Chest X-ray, AP view. Patient: 74 years old, sex F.
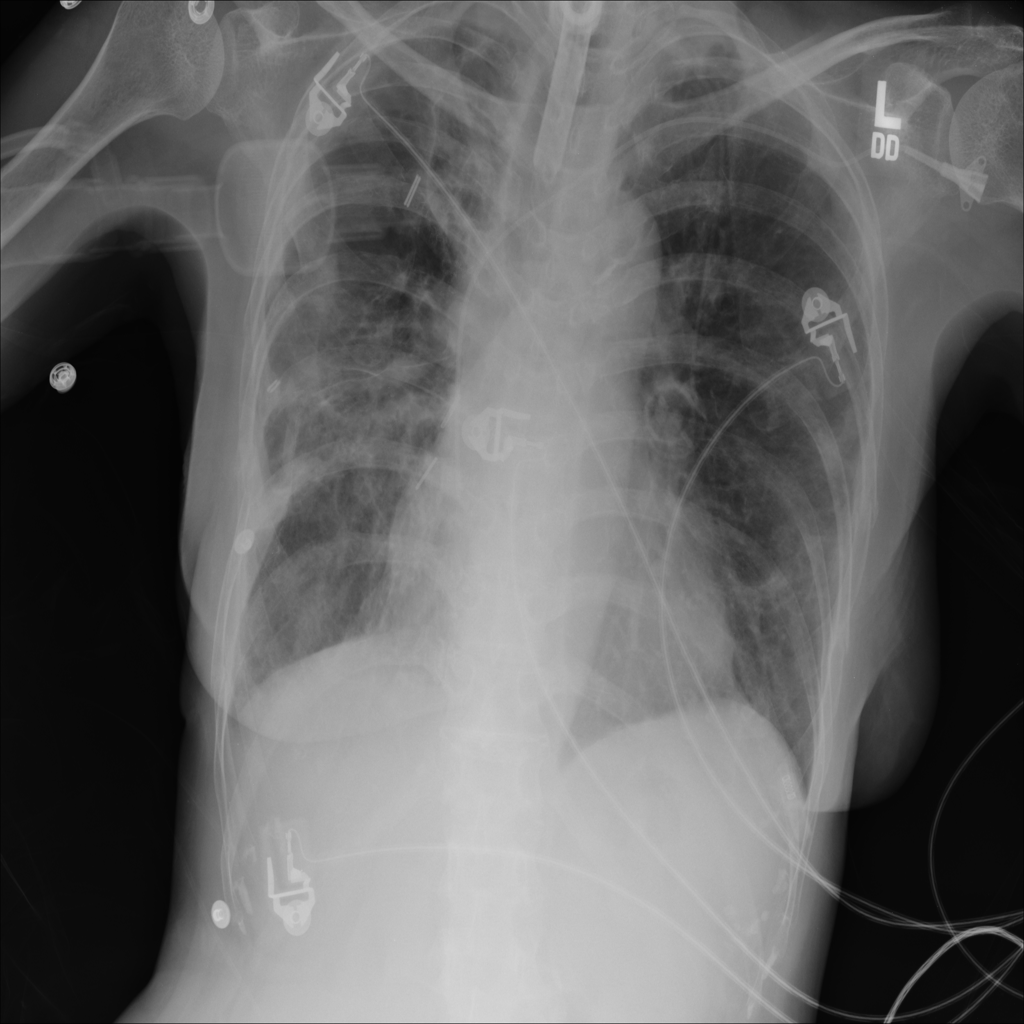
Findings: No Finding